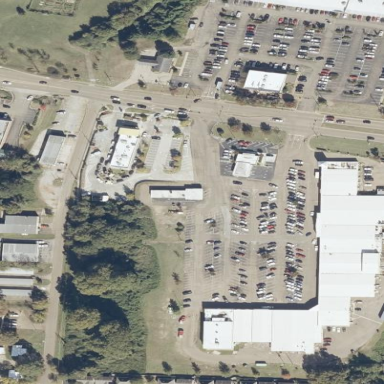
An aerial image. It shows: Retail area.